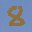
Label: 8